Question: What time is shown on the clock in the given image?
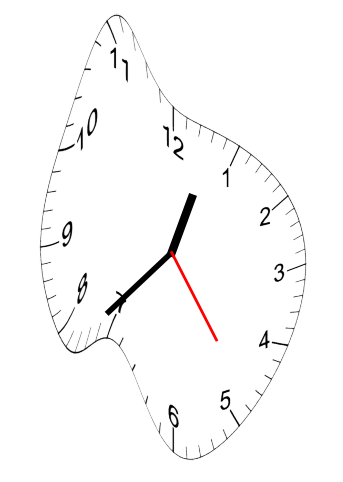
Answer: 12:37:24